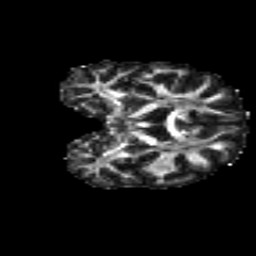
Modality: FA
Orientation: coronal
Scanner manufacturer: siemens
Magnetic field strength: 3 T
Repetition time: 4.16 s
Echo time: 0.0806 s